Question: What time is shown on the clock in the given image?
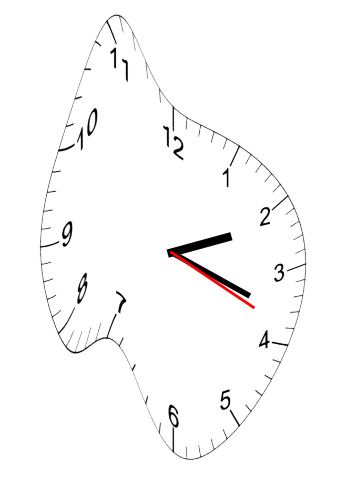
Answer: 02:18:19